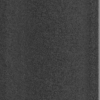
Label: dusty